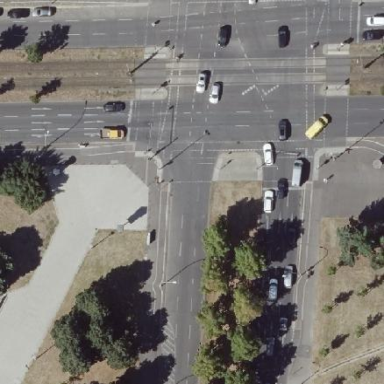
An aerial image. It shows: Primary highway junction.